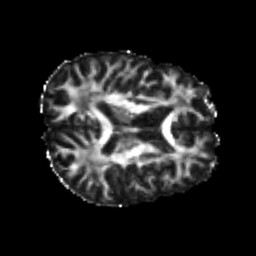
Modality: FA
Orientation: axial
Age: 24
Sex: male
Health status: healthy
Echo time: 0.074 s